Field crop: maize
Growth stage: 2
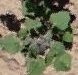
Species: chenopodium